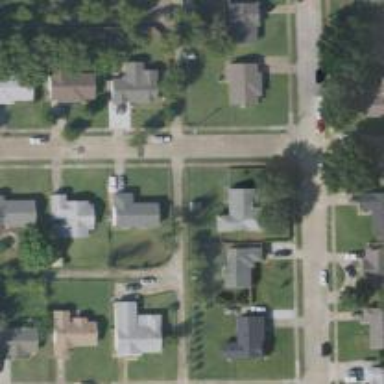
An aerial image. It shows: Residential road with separate sidewalk.